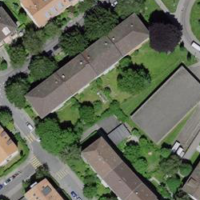
EUNIS habitat code: 55
Species observed at this site:
Symphoricarpos albus